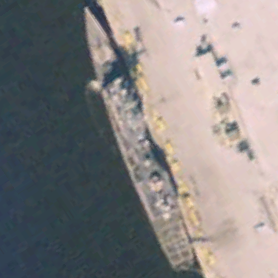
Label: cruiser